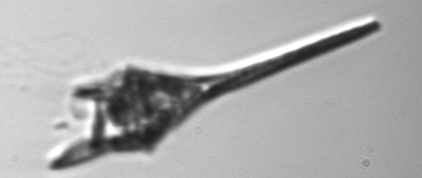
Label: Tripos_lineatus